Aerial crown-view tile of a tropical tree (Barro Colorado Island, Panama), acquired 20250616:
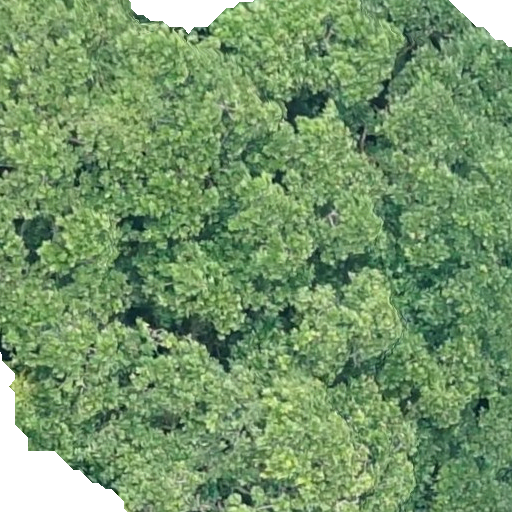
Species: Anacardium excelsum
GBIF accepted scientific name: Anacardium excelsum
Crown area: 553.087 m²